Aerial crown-view tile of a tropical tree (Barro Colorado Island, Panama), acquired 20240716:
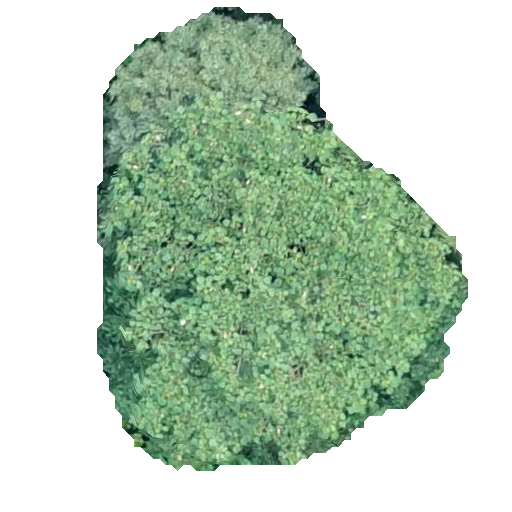
Species: Ochroma pyramidale
GBIF accepted scientific name: Ochroma pyramidale
Crown area: 191.386 m²